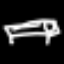
Label: bed